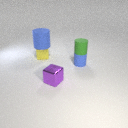
small yellow metal cube behind small purple metal cube